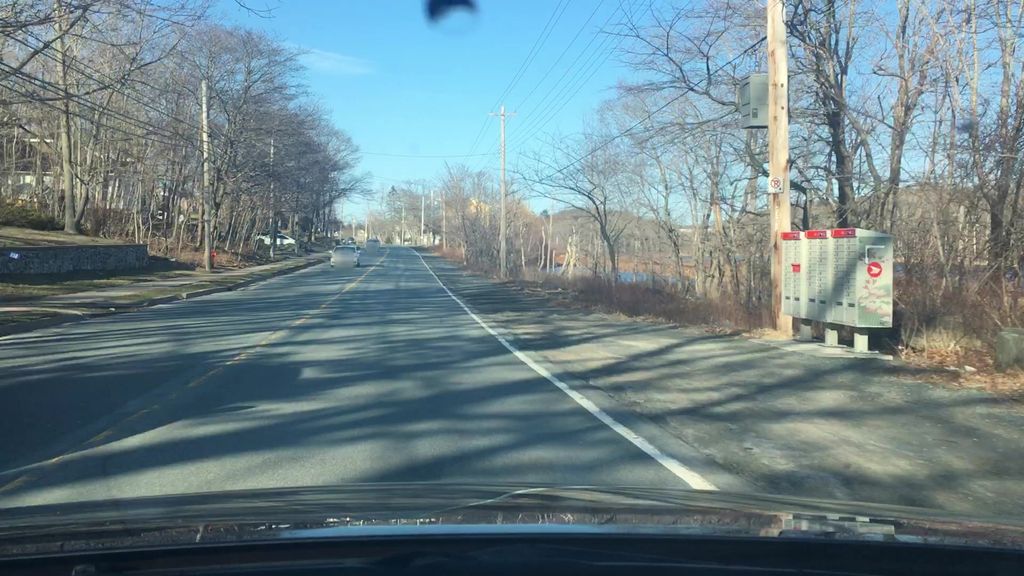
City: halifax